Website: home-depot
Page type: delivery-shipping
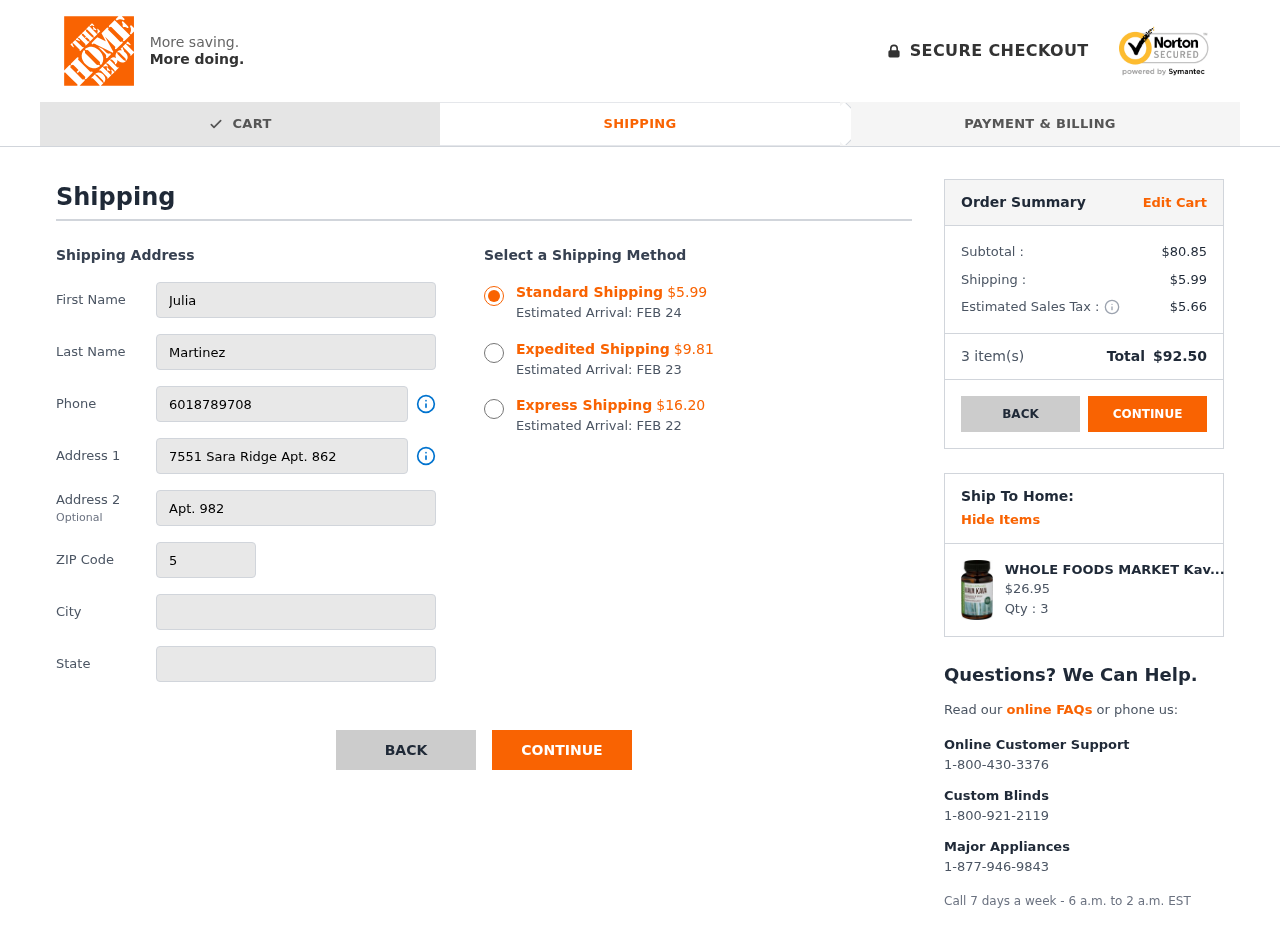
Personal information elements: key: PII_CITY
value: New Megan
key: PII_FIRSTNAME
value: Julia
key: PII_LASTNAME
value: Martinez
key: PII_PHONE
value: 6018789708
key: PII_POSTCODE
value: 52571
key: PII_STATE
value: Iowa
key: PII_STREET
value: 7551 Sara Ridge Apt. 862
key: PII_STREET2
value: Apt. 982
Product elements: key: PRODUCT1_NAME
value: WHOLE FOODS MARKET Kava Kava Liquid Capsules, 60 CT
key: PRODUCT1_PRICE
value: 26.95
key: PRODUCT1_QUANTITY
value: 3
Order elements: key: ORDER_SHIPPING_COST_STANDARD
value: $5.99
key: ORDER_DELIVERY_DATE
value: FEB 24
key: ORDER_SHIPPING_COST_EXPEDITED
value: $9.81
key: ORDER_DELIVERY_DATE_EXPEDITED
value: FEB 23
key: ORDER_SHIPPING_COST_EXPRESS
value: $16.20
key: ORDER_DELIVERY_DATE_EXPRESS
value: FEB 22
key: ORDER_SUBTOTAL
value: $80.85
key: ORDER_SHIPPING_COST
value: $5.99
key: ORDER_TAX
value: $5.66
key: ORDER_NUM_ITEMS
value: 3
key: ORDER_TOTAL
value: $92.50